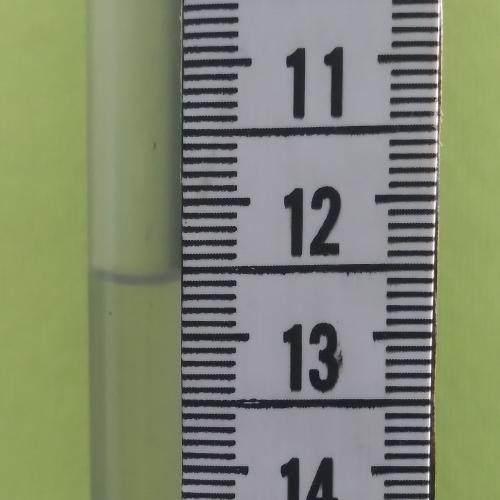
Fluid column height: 12.6 cm